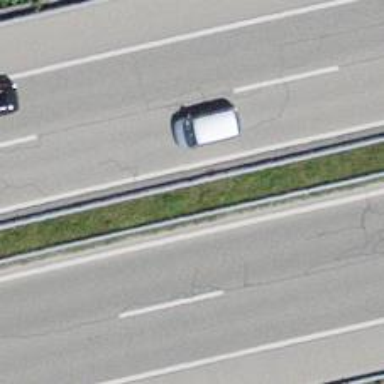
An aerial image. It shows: Guard rail as barrier.